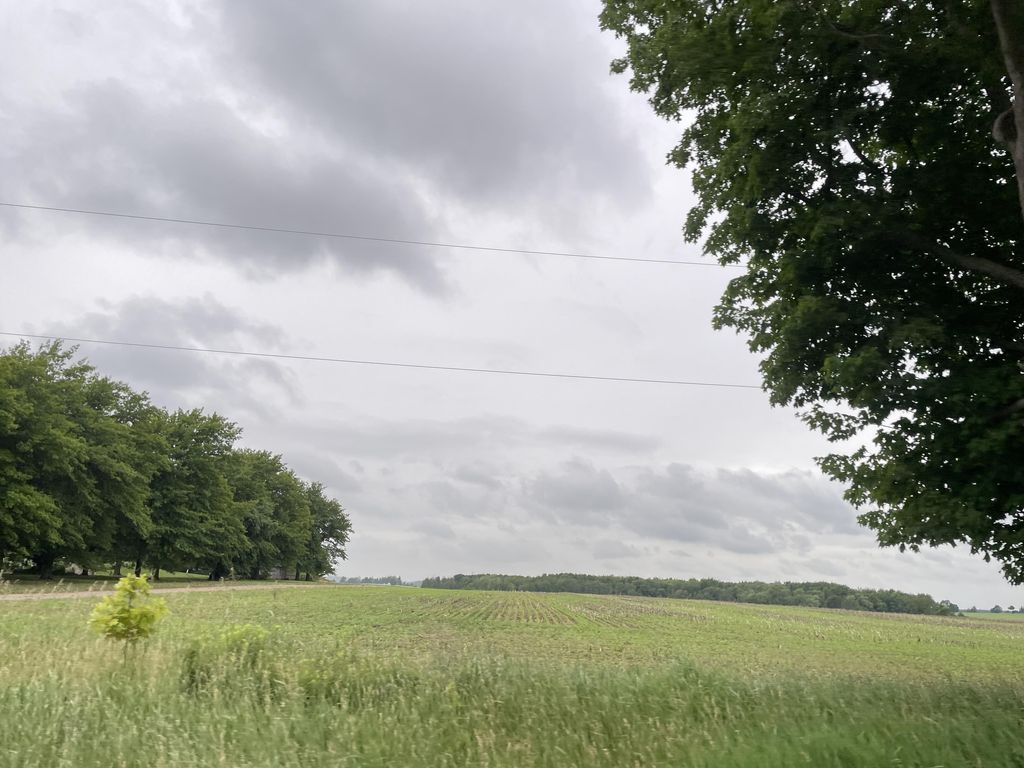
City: kitchener-waterloo